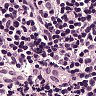
Metastatic tissue present: no